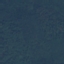
Land use / land cover: Forest